Question: I recently found out about the Mandelbrot set and now I am trying to generate a Mandelbrot set in Processing 3.0. I found a tutorial on <URL> about programming it and tried to impelement it in Progressing.
'''
background(255);
size(1280, 720);
}
void draw(){
int maxIteration = 100;
double reMid = -0.75;
double iMid = 0;
double rangeR = 3.5;
double rangeI = 2;
double xPixels = 1280;
double yPixels = 720;
for(int x = 0; x < xPixels; x++){
for(int y = 0; y < yPixels; y++){
double xP = (double)x / xPixels;
double yP = (double)y / yPixels;
double cReal = xP * rangeR + reMid - rangeR / 2;
double cIm = yP * rangeI + iMid - rangeI / 2;
double zReal = 0;
double zIm = 0;
int iteration = 0;
while(iteration < maxIteration && zReal * zReal + zIm * zIm <= 4) {
double temp = zReal * zReal - cIm * cIm + cReal;
zIm = 2 * zReal * zIm + cIm;
zReal = temp;
iteration++;
}
if(iteration >= maxIteration - 1){
stroke(0);
}
else{
stroke(255);
}
point(x, y);
}
}
}
'''
But when i generated the Mandelbrot set, it looked different than it should:

I have already compared my code with the one in the video, but i did not find a mistake in my code.
Does anyone know, what I did wrong?
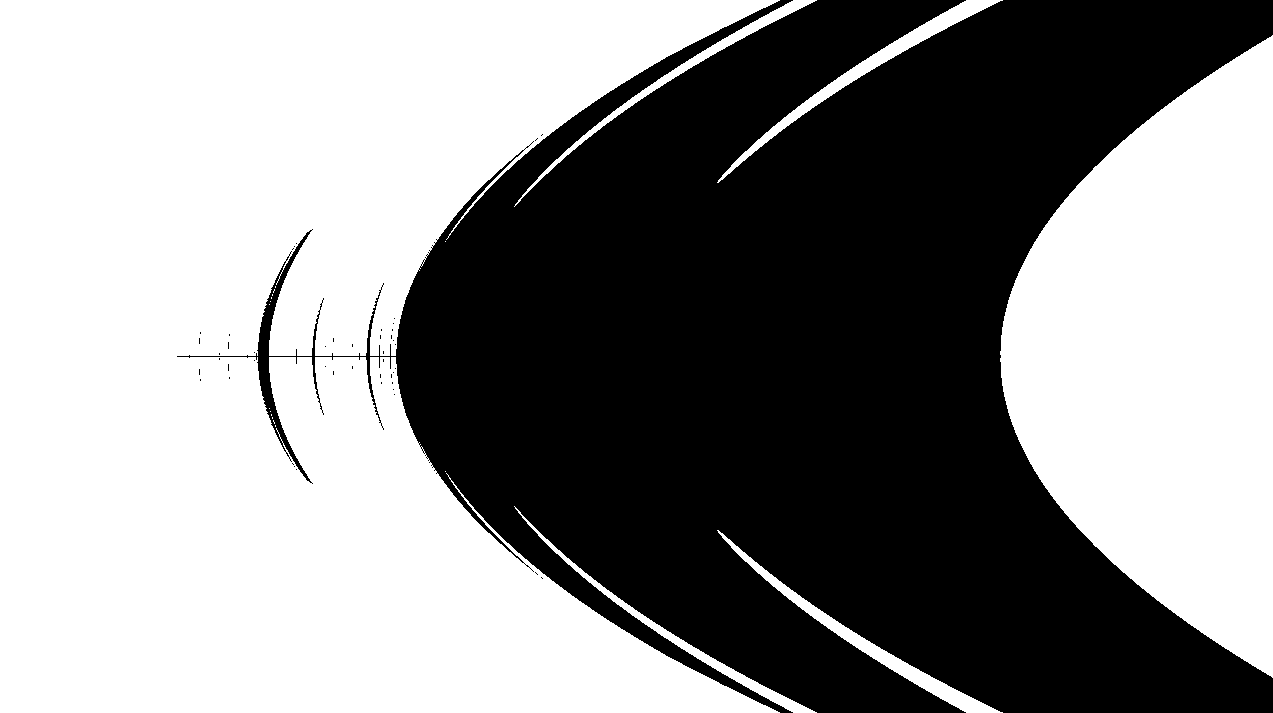
Answer: I zoomed it out a bit, and the long tails keep extending to infinity. Since all '|C| > 2' should diverge, this makes it easy to find a specific case that fails, such as 'cReal = 2; cImg = -1.5;'
Your code says it converges, but doing it by hand shows it diverges very quickly:
'''
Z0 = 0 + 0i
Z1 = (0 + 0i)^2 + 2 - 1.5i = 2 - 1.5i
Z2 = 2*2 - 2*2*1.5i - 1.5^2 = 1.75 - 6i
'''
Stepping through your code gives 'zReal, zImg'
'''
-1.5, -0.25
-0.75, -0.1875
-1.21875, -0.21484375
-0.976318359375, -0.2038421630859375
-1.1019703075289726, -0.20844837254844606
[...]
'''
In other words, your loop is wrong. The immediately suspect line of code is this:
'''
double temp = zReal * zReal - cIm * cIm + cReal;
'''
It's doing 'cIm*cIm', but there's not supposed to be any multiplication of any components of C: it's simply added at the end.
So what's happened is that you accidentally switched 'zIm' for 'cIm'.
Switch them back and you should get a better result:
'''
double temp = zReal * zReal - zIm * zIm + cReal;
'''